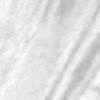
Label: change